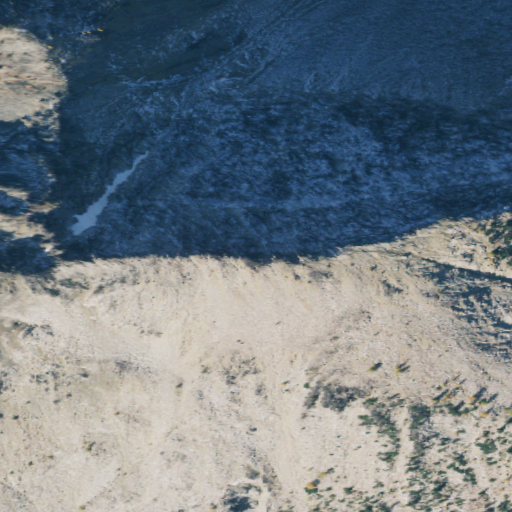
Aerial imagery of ridge(s) in Washington named Camels Hump containing only barren land